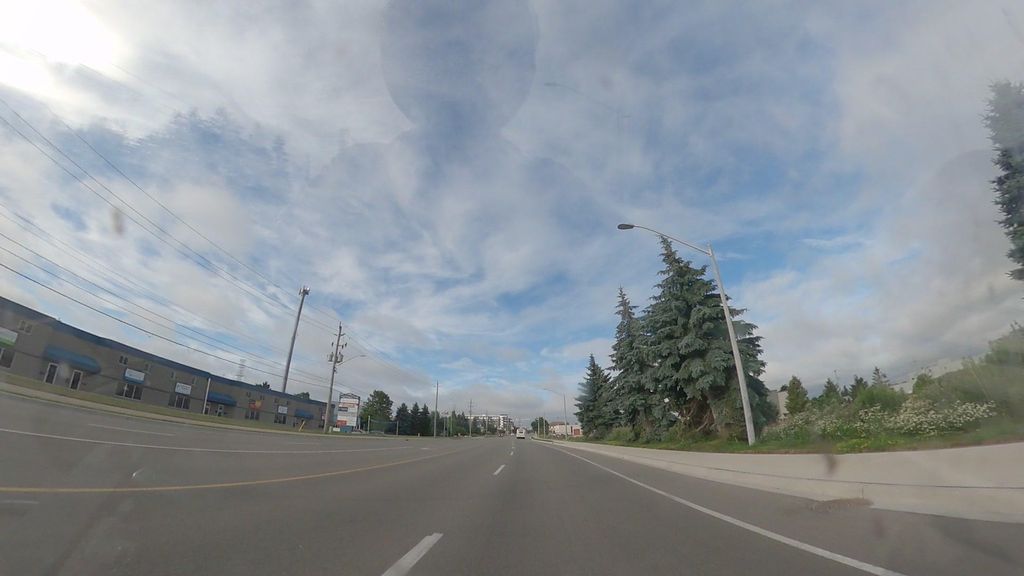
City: kitchener-waterloo